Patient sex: M
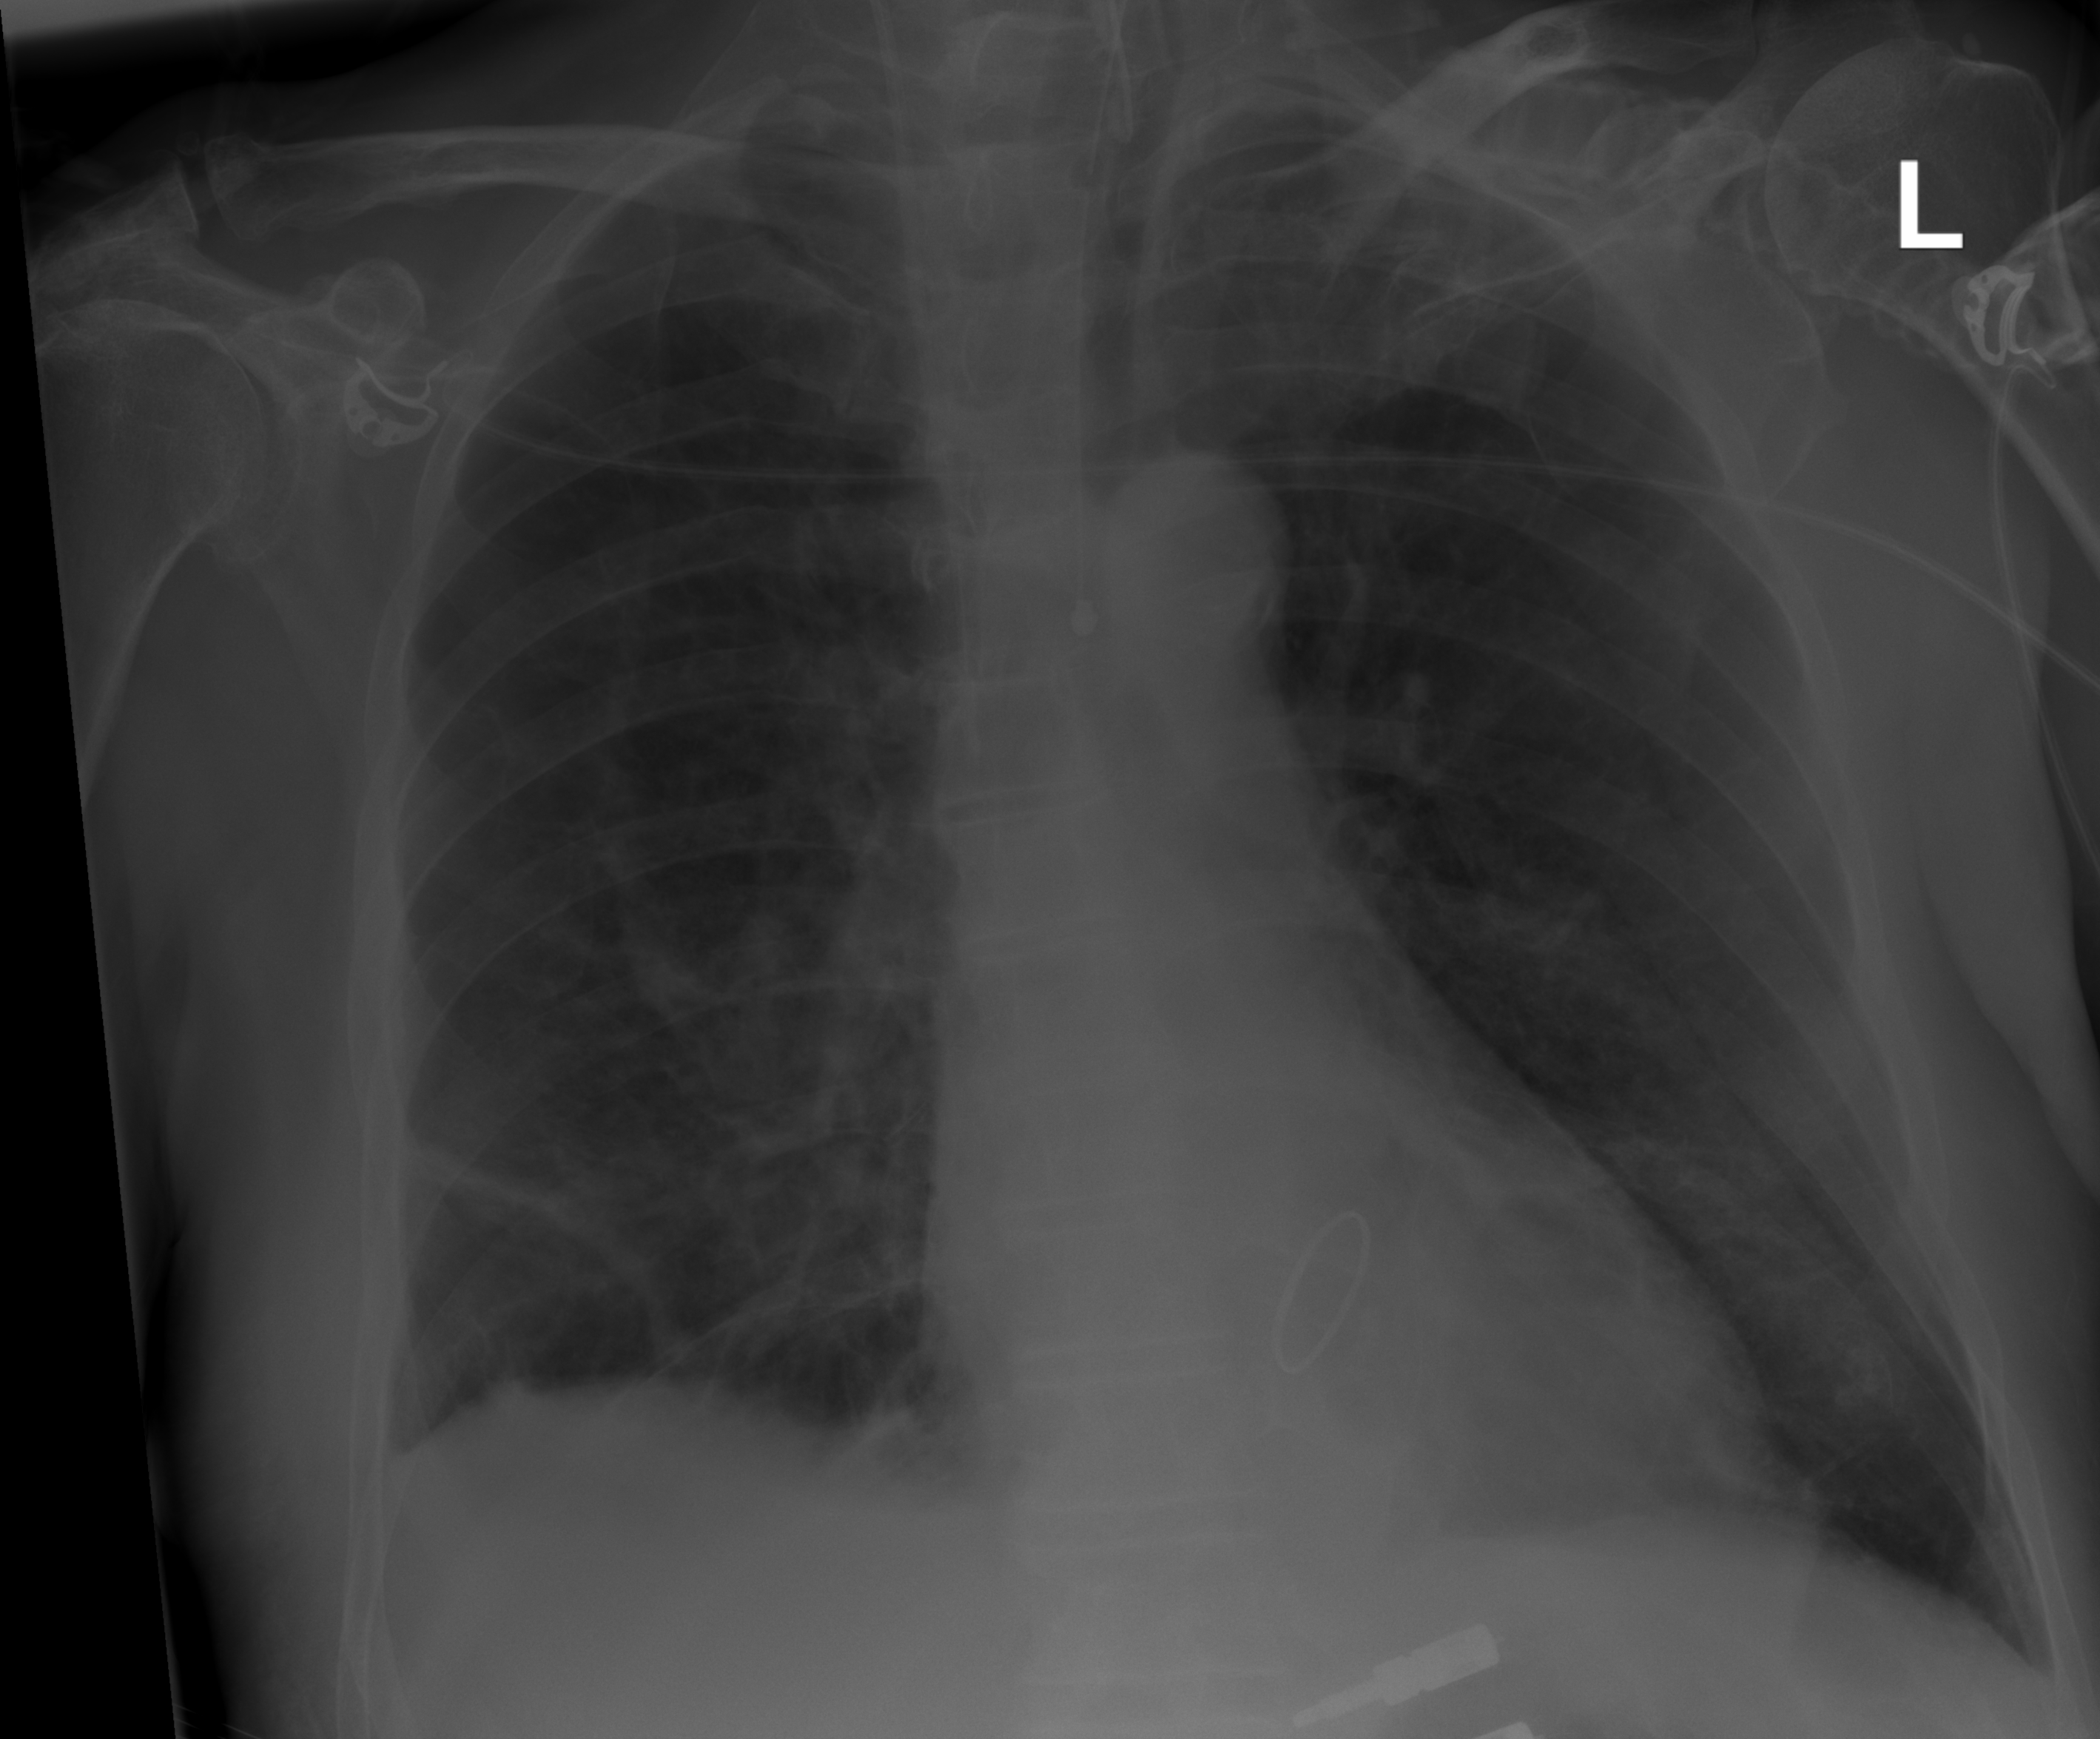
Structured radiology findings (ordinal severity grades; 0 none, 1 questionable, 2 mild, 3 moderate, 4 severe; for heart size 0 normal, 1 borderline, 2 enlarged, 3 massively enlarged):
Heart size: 1
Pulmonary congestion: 2
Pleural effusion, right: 0
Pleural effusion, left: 0
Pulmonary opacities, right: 1
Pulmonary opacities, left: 1
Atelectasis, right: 2
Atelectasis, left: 0